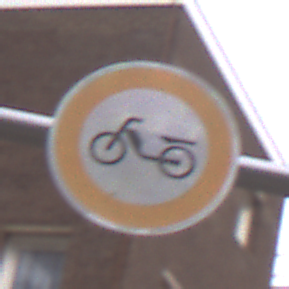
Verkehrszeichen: VerbotMofas
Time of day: MorningAfternoon
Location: Outdoor (Urban)
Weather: Overcast
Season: NotSpecified
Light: Natural